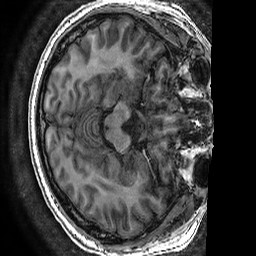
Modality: T1w
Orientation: axial
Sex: male
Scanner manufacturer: ge
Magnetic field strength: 3 T
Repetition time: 0.0077 s
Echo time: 0.003436 s